Field crop: maize
Growth stage: 2
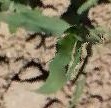
Species: maize